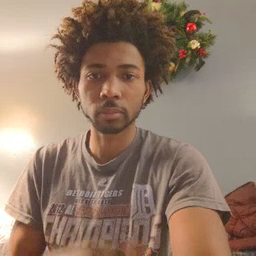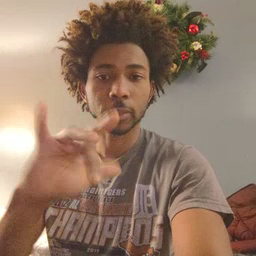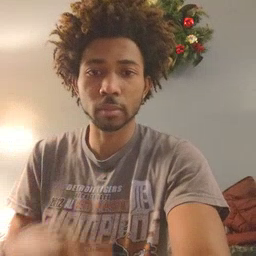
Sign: empty